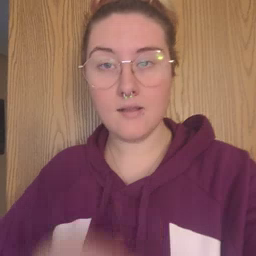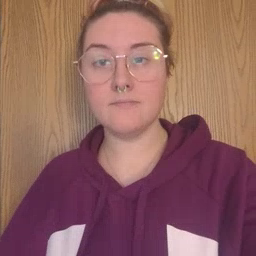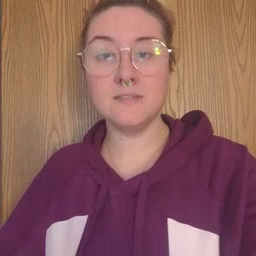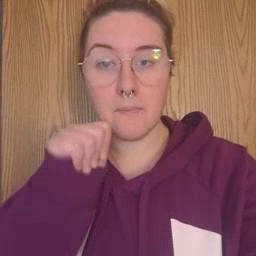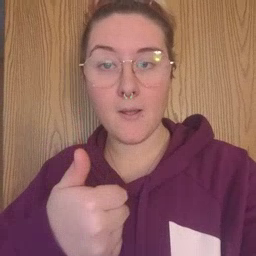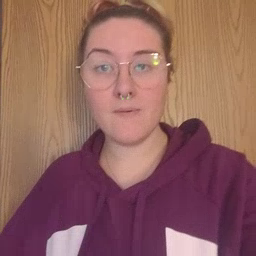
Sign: tomorrow